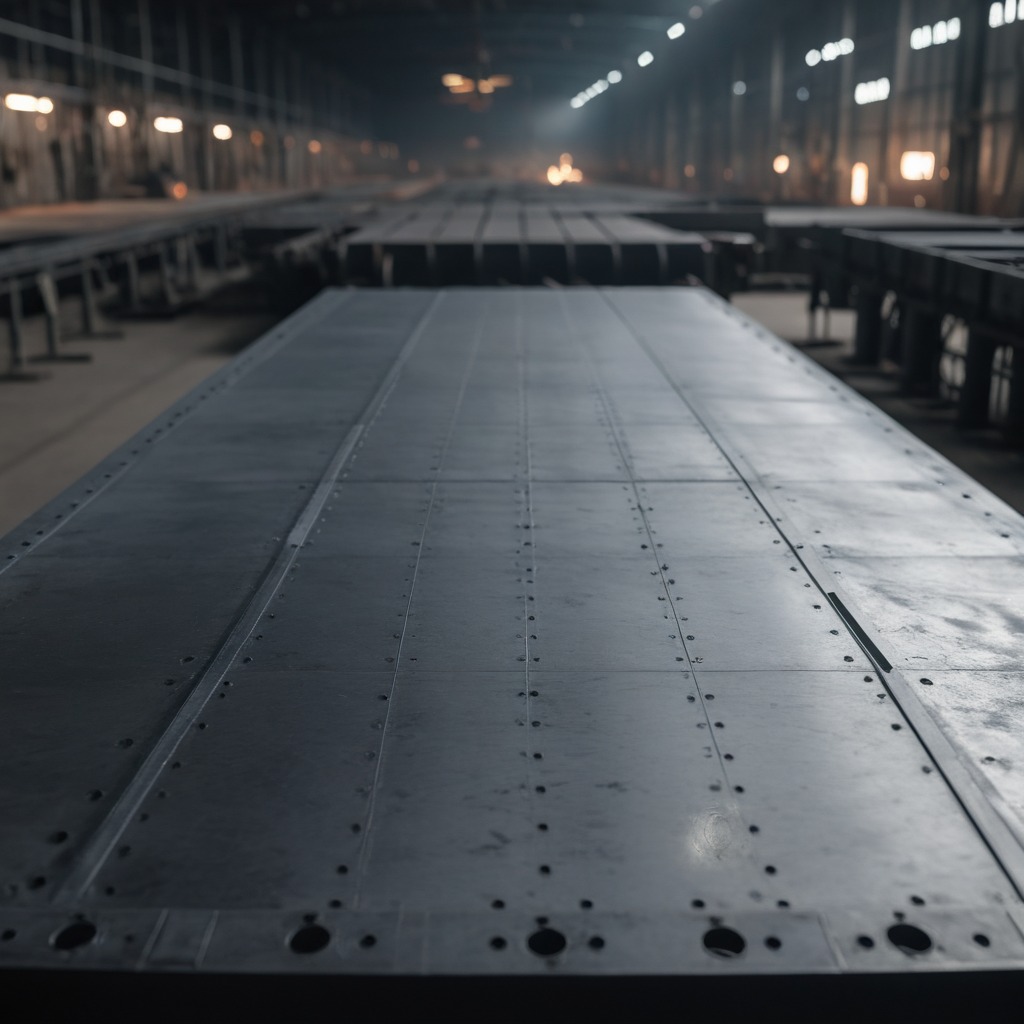
A flat metal washer is lying on the cold steel table in a mining workshop.